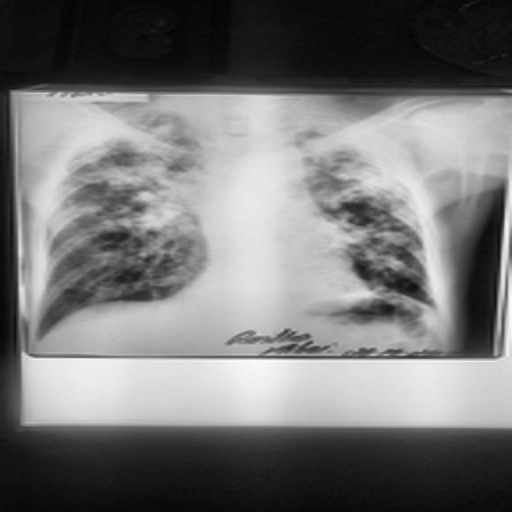
Finding: TUBERCULOSIS